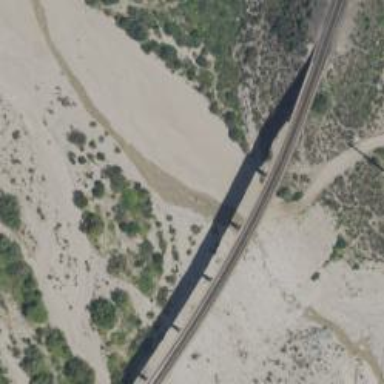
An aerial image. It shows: Railway bridge.